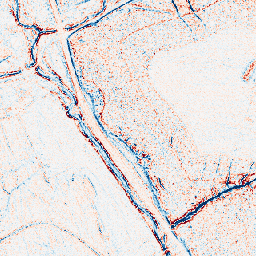
Category: edge_preserving
Decomposition family: bilateral
Decomposition parameters: d: 5
sigma_color: 25
sigma_space: 25
Upsampling method: nearest
Upsampling parameters: scale: 4
Upsampling scale: 4